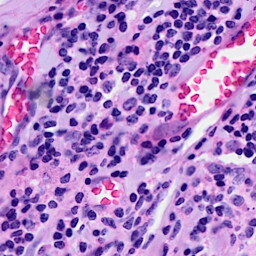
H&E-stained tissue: Breast